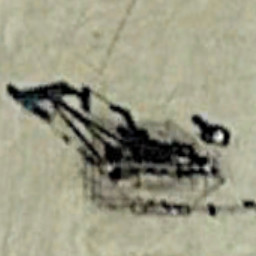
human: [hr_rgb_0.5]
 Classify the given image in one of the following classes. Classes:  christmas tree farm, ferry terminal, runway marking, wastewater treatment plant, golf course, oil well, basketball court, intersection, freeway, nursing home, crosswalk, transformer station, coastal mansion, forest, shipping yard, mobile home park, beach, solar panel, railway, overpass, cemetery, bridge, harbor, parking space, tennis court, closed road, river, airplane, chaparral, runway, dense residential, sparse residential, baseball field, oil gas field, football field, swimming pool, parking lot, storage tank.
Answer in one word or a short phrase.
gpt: oil well